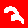
Digit: 2